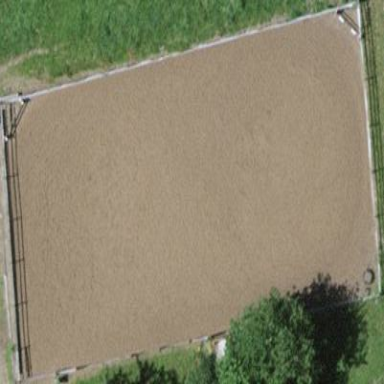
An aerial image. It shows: Equestrian pitch for leisure land sports.